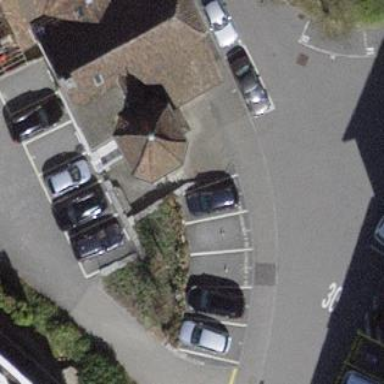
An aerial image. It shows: Street-side parking area.